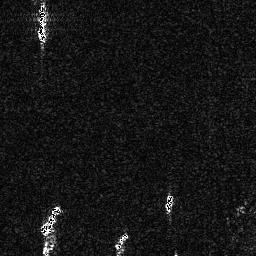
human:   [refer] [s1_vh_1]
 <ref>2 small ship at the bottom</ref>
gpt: <box>[[63, 75, 67, 83, 0]], [[44, 90, 50, 97, 0]]</box>

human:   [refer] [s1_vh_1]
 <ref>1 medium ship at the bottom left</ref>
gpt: <box>[[14, 79, 23, 92, 0]]</box>